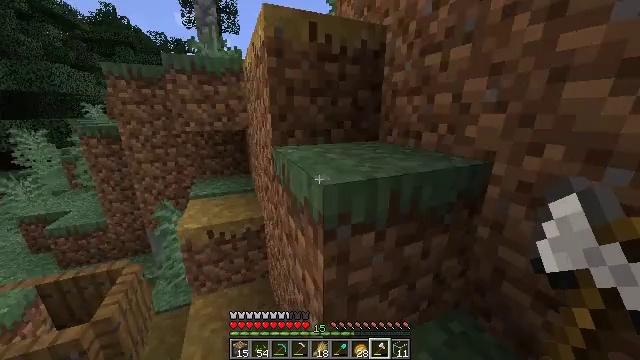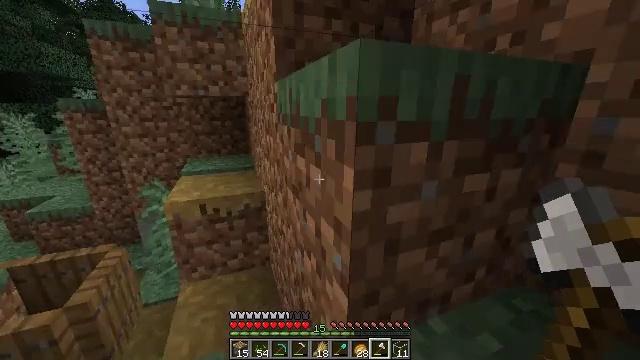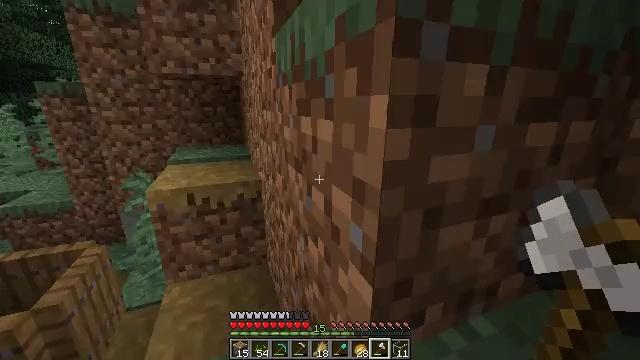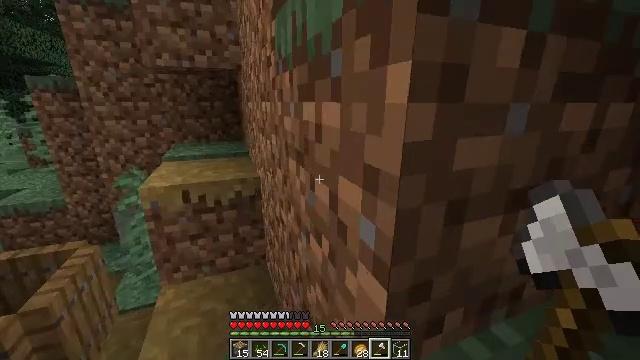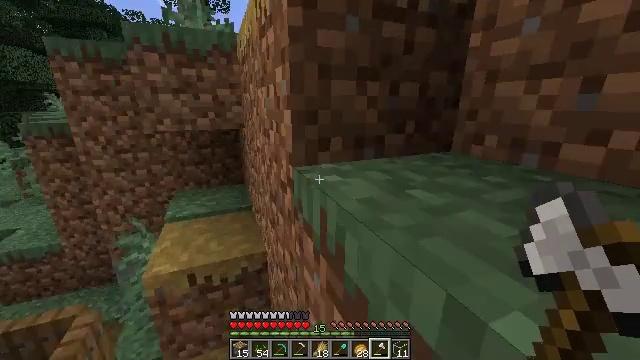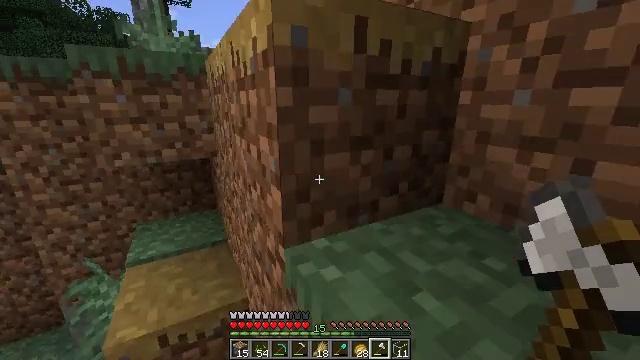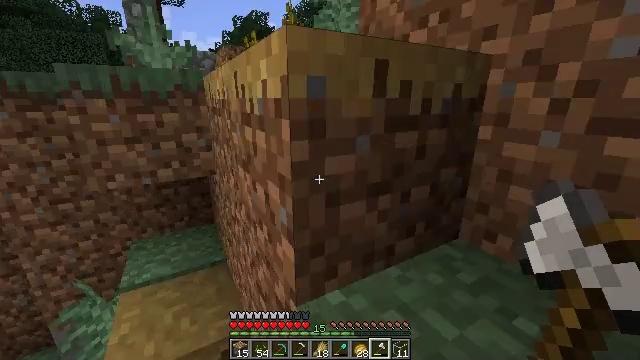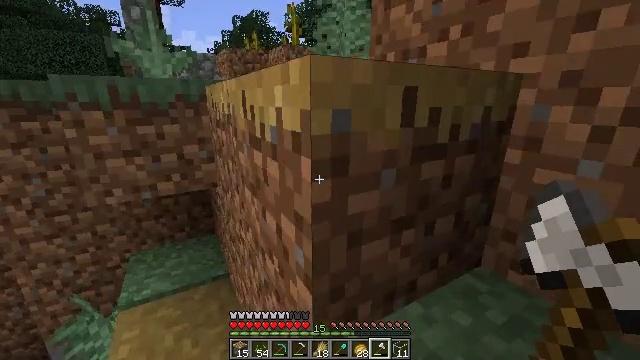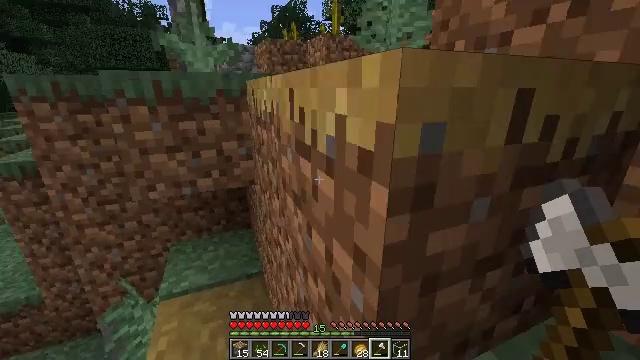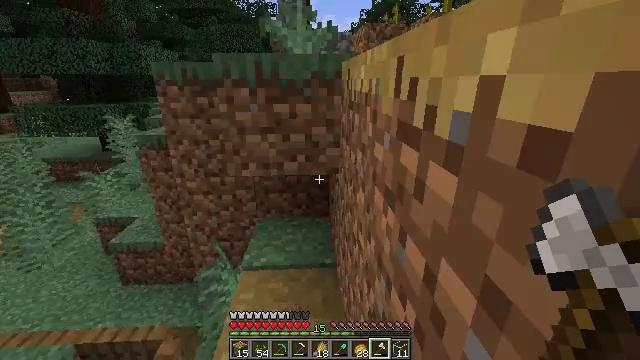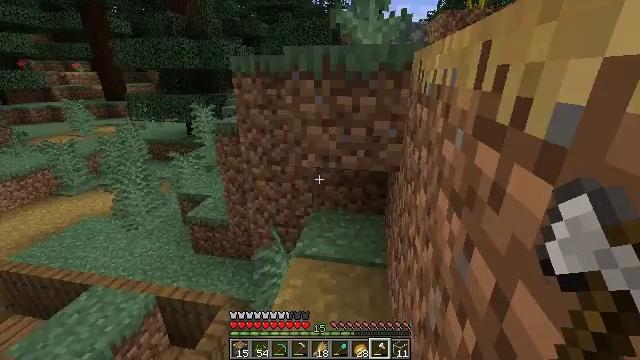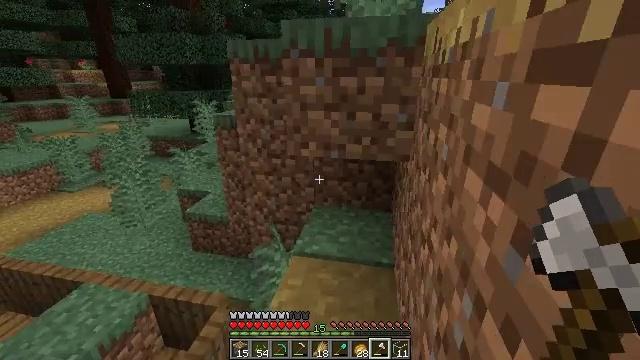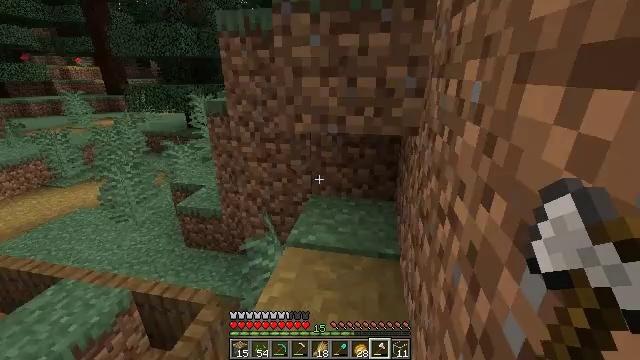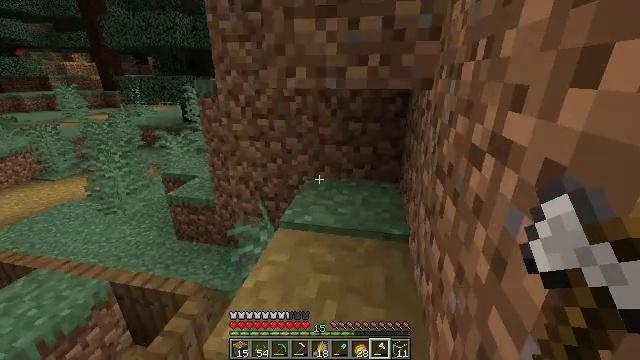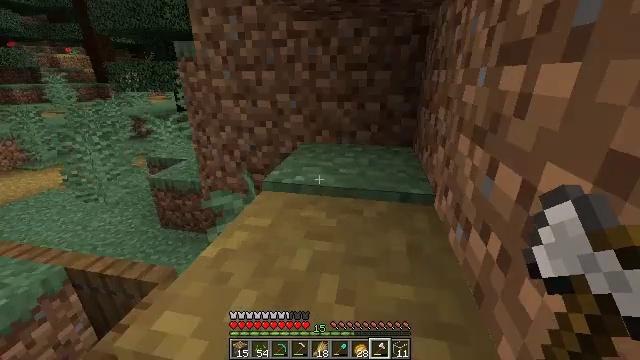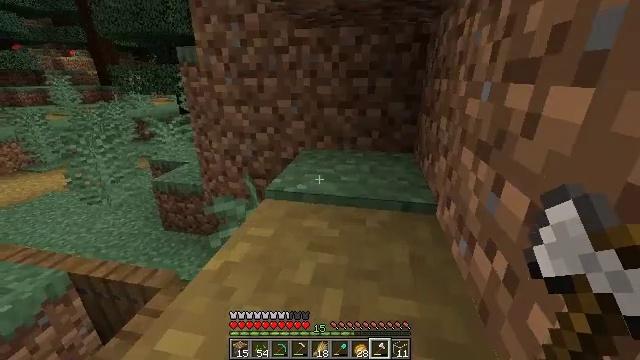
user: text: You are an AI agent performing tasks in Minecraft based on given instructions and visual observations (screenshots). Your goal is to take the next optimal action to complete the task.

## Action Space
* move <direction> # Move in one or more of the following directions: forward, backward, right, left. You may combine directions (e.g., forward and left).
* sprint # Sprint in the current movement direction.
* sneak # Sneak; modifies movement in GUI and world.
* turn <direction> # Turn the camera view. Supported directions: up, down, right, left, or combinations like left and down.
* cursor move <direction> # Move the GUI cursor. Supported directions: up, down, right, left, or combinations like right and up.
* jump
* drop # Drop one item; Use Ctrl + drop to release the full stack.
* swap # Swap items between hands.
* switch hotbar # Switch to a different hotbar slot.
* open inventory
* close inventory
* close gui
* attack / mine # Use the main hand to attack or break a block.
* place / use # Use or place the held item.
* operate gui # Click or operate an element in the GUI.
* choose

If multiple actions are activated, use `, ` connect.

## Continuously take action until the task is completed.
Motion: motion action
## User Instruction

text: Mine grass block from the ground.
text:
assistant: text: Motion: move forward, turn left, jump
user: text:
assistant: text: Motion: move forward, sprint, jump
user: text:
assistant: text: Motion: move forward, sprint, jump
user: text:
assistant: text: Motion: move forward, sprint, turn right, jump
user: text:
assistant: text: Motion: move forward, turn right, jump
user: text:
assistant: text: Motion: move forward, jump
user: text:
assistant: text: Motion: move forward, jump
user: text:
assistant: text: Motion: move forward, turn left and down, jump
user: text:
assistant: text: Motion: move forward, turn left and down, jump
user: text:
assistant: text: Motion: move forward, turn left and down, jump
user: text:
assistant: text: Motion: move forward, turn left, jump
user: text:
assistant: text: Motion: move forward, jump
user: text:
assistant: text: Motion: move forward, jump
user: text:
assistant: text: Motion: move forward, sprint, jump
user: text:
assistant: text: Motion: move forward, sprint, jump
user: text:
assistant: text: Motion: move forward, sprint, jump
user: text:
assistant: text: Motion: move forward, jump
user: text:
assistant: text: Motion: move forward, jump
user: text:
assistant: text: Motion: move forward, jump
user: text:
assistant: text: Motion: move forward, turn right, jump
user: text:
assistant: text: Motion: turn right and down
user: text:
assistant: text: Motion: turn right
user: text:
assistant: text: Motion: attack / mine
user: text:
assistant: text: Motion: attack / mine
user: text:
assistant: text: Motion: attack / mine
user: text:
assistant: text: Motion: attack / mine
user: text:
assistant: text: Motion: turn up, attack / mine
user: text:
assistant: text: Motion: turn up, attack / mine
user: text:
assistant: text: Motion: turn up, attack / mine
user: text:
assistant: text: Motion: attack / mine